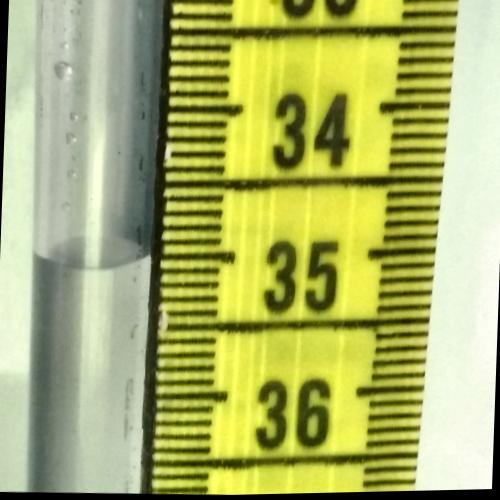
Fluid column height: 35.0 cm